Question: Some background I am developing a game in java, I am using Netbeans to build it I currently have 3 java files
- - -
Currently When it runs it shows the user a simple chess board with all the pieces in the right positions etc.
That is all done in Board.java
My Problem is the movement for the pieces is done in Piece.java currently I have the white pawn coded and the mouse events that control it but when i run the program the board appears along with the pieces but none of the pieces move not even the white pawn
and I am stumped to as why, I think maybe I have not linked them probably with the board or something along those lines or maybe there is something u with my mouseevents
Also I am not getting any errors in my code when it run
Here are the java files
App.java
'''
package chessgame;
import java.awt.*;
import java.awt.event.*;
import java.util.*;
import javax.swing.*;
import static javax.swing.WindowConstants.DISPOSE_ON_CLOSE;
public class App {
public static void main(String[] args) {
JFrame frame = new Board();
frame.setDefaultCloseOperation(DISPOSE_ON_CLOSE );
frame.pack();
frame.setResizable(true);
frame.setLocationRelativeTo( null );
frame.setVisible(true);
}
}
'''
Board.java
'''
package chessgame;
import java.awt.*;
import java.awt.event.*;
import java.util.*;
import javax.swing.*;
import static javax.swing.WindowConstants.DISPOSE_ON_CLOSE;
public class Board extends JFrame {
JLayeredPane layeredPane;
JPanel chessBoard;
JLabel chessPiece;
int xAdjustment;
int yAdjustment;
int startX;
int startY;
int initialX;
int initialY;
JPanel panels;
JLabel pieces;
public Board() {
Dimension boardSize = new Dimension(600, 600);
// This is a Layered Pane for this application
layeredPane = new JLayeredPane();
getContentPane().add(layeredPane);
layeredPane.setPreferredSize(boardSize);
//Add a chess board to the Layered Pane
chessBoard = new JPanel();
layeredPane.add(chessBoard, JLayeredPane.DEFAULT_LAYER);
chessBoard.setLayout(new GridLayout(8, 8));
chessBoard.setPreferredSize(boardSize);
chessBoard.setBounds(0, 0, boardSize.width, boardSize.height);
for (int i = 0; i < 64; i++) {
JPanel square = new JPanel(new BorderLayout());
chessBoard.add(square);
int row = (i / 8) % 2;
if (row == 0) {
square.setBackground(i % 2 == 0 ? Color.white : Color.gray);
} else {
square.setBackground(i % 2 == 0 ? Color.gray : Color.white);
}
}
// Setting up the Initial Chess board.
//White Side
for (int i = 8; i < 16; i++) {
pieces = new Piece(new ImageIcon(getClass().getResource("/chessgame/PieceImages/WhitePawn.png")));
panels = (JPanel) chessBoard.getComponent(i);
panels.add(pieces);
}
pieces = new Piece(new ImageIcon(getClass().getResource("/chessgame/PieceImages/WhiteRook.png")));
panels = (JPanel) chessBoard.getComponent(0);
panels.add(pieces);
pieces = new Piece(new ImageIcon(getClass().getResource("/chessgame/PieceImages/WhiteKnight.png")));
panels = (JPanel) chessBoard.getComponent(1);
panels.add(pieces);
pieces = new Piece(new ImageIcon(getClass().getResource("/chessgame/PieceImages/WhiteKnight.png")));
panels = (JPanel) chessBoard.getComponent(6);
panels.add(pieces);
pieces = new Piece(new ImageIcon(getClass().getResource("/chessgame/PieceImages/WhiteBishup.png")));
panels = (JPanel) chessBoard.getComponent(2);
panels.add(pieces);
pieces = new Piece(new ImageIcon(getClass().getResource("/chessgame/PieceImages/WhiteBishup.png")));
panels = (JPanel) chessBoard.getComponent(5);
panels.add(pieces);
pieces = new Piece(new ImageIcon(getClass().getResource("/chessgame/PieceImages/WhiteKing.png")));
panels = (JPanel) chessBoard.getComponent(3);
panels.add(pieces);
pieces = new Piece(new ImageIcon(getClass().getResource("/chessgame/PieceImages/WhiteQueen.png")));
panels = (JPanel) chessBoard.getComponent(4);
panels.add(pieces);
pieces = new Piece(new ImageIcon(getClass().getResource("/chessgame/PieceImages/WhiteRook.png")));
panels = (JPanel) chessBoard.getComponent(7);
panels.add(pieces);
//Black Side
for (int i = 48; i < 56; i++) {
pieces = new Piece(new ImageIcon(getClass().getResource("/chessgame/PieceImages/BlackPawn.png")));
panels = (JPanel) chessBoard.getComponent(i);
panels.add(pieces);
}
pieces = new Piece(new ImageIcon(getClass().getResource("/chessgame/PieceImages/BlackRook.png")));
panels = (JPanel) chessBoard.getComponent(56);
panels.add(pieces);
pieces = new Piece(new ImageIcon(getClass().getResource("/chessgame/PieceImages/BlackKnight.png")));
panels = (JPanel) chessBoard.getComponent(57);
panels.add(pieces);
pieces = new Piece(new ImageIcon(getClass().getResource("/chessgame/PieceImages/BlackKnight.png")));
panels = (JPanel) chessBoard.getComponent(62);
panels.add(pieces);
pieces = new Piece(new ImageIcon(getClass().getResource("/chessgame/PieceImages/BlackBishup.png")));
panels = (JPanel) chessBoard.getComponent(58);
panels.add(pieces);
pieces = new Piece(new ImageIcon(getClass().getResource("/chessgame/PieceImages/BlackBishup.png")));
panels = (JPanel) chessBoard.getComponent(61);
panels.add(pieces);
pieces = new Piece(new ImageIcon(getClass().getResource("/chessgame/PieceImages/BlackKing.png")));
panels = (JPanel) chessBoard.getComponent(59);
panels.add(pieces);
pieces = new Piece(new ImageIcon(getClass().getResource("/chessgame/PieceImages/BlackQueen.png")));
panels = (JPanel) chessBoard.getComponent(60);
panels.add(pieces);
pieces = new Piece(new ImageIcon(getClass().getResource("/chessgame/PieceImages/BlackRook.png")));
panels = (JPanel) chessBoard.getComponent(63);
panels.add(pieces);
}
}
'''
Piece.java
'''
package chessgame;
import java.awt.*;
import java.awt.event.*;
import javax.swing.*;
public class Piece extends JLabel implements MouseListener, MouseMotionListener {
public Piece(ImageIcon icon) { super(icon); }
JLayeredPane layeredPane;
JPanel chessBoard;
JLabel chessPiece;
int xAdjustment;
int yAdjustment;
int startX;
int startY;
int initialX;
int initialY;
JPanel panels;
JLabel pieces;
/*
This method checks if there is a piece present on a particular square.
*/
private Boolean piecePresent(int x, int y) {
Component c = chessBoard.findComponentAt(x, y);
if (c instanceof JPanel) {
return false;
} else {
return true;
}
}
/*
This is a method to check if a piece is a Black piece.
*/
private Boolean checkWhiteOponent(int newX, int newY) {
Boolean oponent;
Component c1 = chessBoard.findComponentAt(newX, newY);
JLabel awaitingPiece = (JLabel) c1;
String tmp1 = awaitingPiece.getIcon().toString();
if (((tmp1.contains("Black")))) {
oponent = true;
} else {
oponent = false;
}
return oponent;
}
/*
This method is called when we press the Mouse. So we need to find out what piece we have
selected. We may also not have selected a piece!
*/
public void mousePressed(MouseEvent e) {
chessPiece = null;
Component c = chessBoard.findComponentAt(e.getX(), e.getY());
if (c instanceof JPanel) {
return;
}
Point parentLocation = c.getParent().getLocation();
xAdjustment = parentLocation.x - e.getX();
yAdjustment = parentLocation.y - e.getY();
chessPiece = (JLabel) c;
initialX = e.getX();
initialY = e.getY();
startX = (e.getX() / 75);
startY = (e.getY() / 75);
chessPiece.setLocation(e.getX() + xAdjustment, e.getY() + yAdjustment);
chessPiece.setSize(chessPiece.getWidth(), chessPiece.getHeight());
layeredPane.add(chessPiece, JLayeredPane.DRAG_LAYER);
}
public void mouseDragged(MouseEvent me) {
if (chessPiece == null) {
return;
}
chessPiece.setLocation(me.getX() + xAdjustment, me.getY() + yAdjustment);
}
/*
This method is used when the Mouse is released...we need to make sure the move was valid before
putting the piece back on the board.
*/
public void mouseReleased(MouseEvent e) {
if (chessPiece == null) {
return;
}
chessPiece.setVisible(false);
Boolean success = false;
Component c = chessBoard.findComponentAt(e.getX(), e.getY());
String tmp = chessPiece.getIcon().toString();
String pieceName = tmp.substring(0, (tmp.length() - 4));
Boolean validMove = false;
if (pieceName.equals("WhitePawn")) {
if (startY == 1) {
if ((startX == (e.getX() / 75)) && ((((e.getY() / 75) - startY) == 1) || ((e.getY() / 75) - startY) == 2)) {
if ((((e.getY() / 75) - startY) == 2)) {
if ((!piecePresent(e.getX(), (e.getY()))) && (!piecePresent(e.getX(), (e.getY() + 75)))) {
validMove = true;
} else {
validMove = false;
}
} else {
if ((!piecePresent(e.getX(), (e.getY())))) {
validMove = true;
} else {
validMove = false;
}
}
} else {
validMove = false;
}
} else {
int newY = e.getY() / 75;
int newX = e.getX() / 75;
if ((startX - 1 >= 0) || (startX + 1 <= 7)) {
if ((piecePresent(e.getX(), (e.getY()))) && ((((newX == (startX + 1) && (startX + 1 <= 7))) || ((newX == (startX - 1)) && (startX - 1 >= 0))))) {
if (checkWhiteOponent(e.getX(), e.getY())) {
validMove = true;
if (startY == 6) {
success = true;
}
} else {
validMove = false;
}
} else {
if (!piecePresent(e.getX(), (e.getY()))) {
if ((startX == (e.getX() / 75)) && ((e.getY() / 75) - startY) == 1) {
if (startY == 6) {
success = true;
}
validMove = true;
} else {
validMove = false;
}
} else {
validMove = false;
}
}
} else {
validMove = false;
}
}
}
if (!validMove) {
int location = 0;
if (startY == 0) {
location = startX;
} else {
location = (startY * 8) + startX;
}
String pieceLocation = pieceName + ".png";
pieces = new JLabel(new ImageIcon(pieceLocation));
panels = (JPanel) chessBoard.getComponent(location);
panels.add(pieces);
} else {
if (success) {
int location = 56 + (e.getX() / 75);
if (c instanceof JLabel) {
Container parent = c.getParent();
parent.remove(0);
pieces = new JLabel(new ImageIcon("WhiteQueen.png"));
parent = (JPanel) chessBoard.getComponent(location);
parent.add(pieces);
} else {
Container parent = (Container) c;
pieces = new JLabel(new ImageIcon("WhiteQueen.png"));
parent = (JPanel) chessBoard.getComponent(location);
parent.add(pieces);
}
} else {
if (c instanceof JLabel) {
Container parent = c.getParent();
parent.remove(0);
parent.add(chessPiece);
} else {
Container parent = (Container) c;
parent.add(chessPiece);
}
chessPiece.setVisible(true);
}
}
}
public void mouseClicked(MouseEvent e) {
}
public void mouseMoved(MouseEvent e) {
}
public void mouseEntered(MouseEvent e) {
}
public void mouseExited(MouseEvent e) {
}
}
'''
Also here is a screenshot of the layout in netbeans

Any help or tips for would welcomed
Here is the Source File in which everything is written in one giant file the pieces can be moved and the white pawn moves right, that is how I know the piece is coded right i just can see to link the events know that they are separate
'''
import java.awt.*;
import java.awt.event.*;
import java.util.*;
import javax.swing.*;
/*
This class can be used as a starting point for creating your Chess game project. The only piece that
has been coded is a white pawn...a lot done, more to do!
*/
public class ChessProject extends JFrame implements MouseListener, MouseMotionListener {
JLayeredPane layeredPane;
JPanel chessBoard;
JLabel chessPiece;
int xAdjustment;
int yAdjustment;
int startX;
int startY;
int initialX;
int initialY;
JPanel panels;
JLabel pieces;
public ChessProject(){
Dimension boardSize = new Dimension(600, 600);
// Use a Layered Pane for this application
layeredPane = new JLayeredPane();
getContentPane().add(layeredPane);
layeredPane.setPreferredSize(boardSize);
layeredPane.addMouseListener(this);
layeredPane.addMouseMotionListener(this);
//Add a chess board to the Layered Pane
chessBoard = new JPanel();
layeredPane.add(chessBoard, JLayeredPane.DEFAULT_LAYER);
chessBoard.setLayout( new GridLayout(8, 8) );
chessBoard.setPreferredSize( boardSize );
chessBoard.setBounds(0, 0, boardSize.width, boardSize.height);
for (int i = 0; i < 64; i++) {
JPanel square = new JPanel( new BorderLayout() );
chessBoard.add( square );
int row = (i / 8) % 2;
if (row == 0)
square.setBackground( i % 2 == 0 ? Color.white : Color.gray );
else
square.setBackground( i % 2 == 0 ? Color.gray : Color.white );
}
// Setting up the Initial Chess board.
for(int i=8;i < 16; i++){
pieces = new JLabel( new ImageIcon("WhitePawn.png") );
panels = (JPanel)chessBoard.getComponent(i);
panels.add(pieces);
}
pieces = new JLabel( new ImageIcon("WhiteRook.png") );
panels = (JPanel)chessBoard.getComponent(0);
panels.add(pieces);
pieces = new JLabel( new ImageIcon("WhiteKnight.png") );
panels = (JPanel)chessBoard.getComponent(1);
panels.add(pieces);
pieces = new JLabel( new ImageIcon("WhiteKnight.png") );
panels = (JPanel)chessBoard.getComponent(6);
panels.add(pieces);
pieces = new JLabel( new ImageIcon("WhiteBishup.png") );
panels = (JPanel)chessBoard.getComponent(2);
panels.add(pieces);
pieces = new JLabel( new ImageIcon("WhiteBishup.png") );
panels = (JPanel)chessBoard.getComponent(5);
panels.add(pieces);
pieces = new JLabel( new ImageIcon("WhiteKing.png") );
panels = (JPanel)chessBoard.getComponent(3);
panels.add(pieces);
pieces = new JLabel( new ImageIcon("WhiteQueen.png") );
panels = (JPanel)chessBoard.getComponent(4);
panels.add(pieces);
pieces = new JLabel( new ImageIcon("WhiteRook.png") );
panels = (JPanel)chessBoard.getComponent(7);
panels.add(pieces);
for(int i=48;i < 56; i++){
pieces = new JLabel( new ImageIcon("BlackPawn.png") );
panels = (JPanel)chessBoard.getComponent(i);
panels.add(pieces);
}
pieces = new JLabel( new ImageIcon("BlackRook.png") );
panels = (JPanel)chessBoard.getComponent(56);
panels.add(pieces);
pieces = new JLabel( new ImageIcon("BlackKnight.png") );
panels = (JPanel)chessBoard.getComponent(57);
panels.add(pieces);
pieces = new JLabel( new ImageIcon("BlackKnight.png") );
panels = (JPanel)chessBoard.getComponent(62);
panels.add(pieces);
pieces = new JLabel( new ImageIcon("BlackBishup.png") );
panels = (JPanel)chessBoard.getComponent(58);
panels.add(pieces);
pieces = new JLabel( new ImageIcon("BlackBishup.png") );
panels = (JPanel)chessBoard.getComponent(61);
panels.add(pieces);
pieces = new JLabel( new ImageIcon("BlackKing.png") );
panels = (JPanel)chessBoard.getComponent(59);
panels.add(pieces);
pieces = new JLabel( new ImageIcon("BlackQueen.png") );
panels = (JPanel)chessBoard.getComponent(60);
panels.add(pieces);
pieces = new JLabel( new ImageIcon("BlackRook.png") );
panels = (JPanel)chessBoard.getComponent(63);
panels.add(pieces);
}
/*
This method checks if there is a piece present on a particular square.
*/
private Boolean piecePresent(int x, int y){
Component c = chessBoard.findComponentAt(x, y);
if(c instanceof JPanel){
return false;
}
else{
return true;
}
}
/*
This is a method to check if a piece is a Black piece.
*/
private Boolean checkWhiteOponent(int newX, int newY){
Boolean oponent;
Component c1 = chessBoard.findComponentAt(newX, newY);
JLabel awaitingPiece = (JLabel)c1;
String tmp1 = awaitingPiece.getIcon().toString();
if(((tmp1.contains("Black")))){
oponent = true;
}
else{
oponent = false;
}
return oponent;
}
/*
This method is called when we press the Mouse. So we need to find out what piece we have
selected. We may also not have selected a piece!
*/
public void mousePressed(MouseEvent e){
chessPiece = null;
Component c = chessBoard.findComponentAt(e.getX(), e.getY());
if (c instanceof JPanel)
return;
Point parentLocation = c.getParent().getLocation();
xAdjustment = parentLocation.x - e.getX();
yAdjustment = parentLocation.y - e.getY();
chessPiece = (JLabel)c;
initialX = e.getX();
initialY = e.getY();
startX = (e.getX()/75);
startY = (e.getY()/75);
chessPiece.setLocation(e.getX() + xAdjustment, e.getY() + yAdjustment);
chessPiece.setSize(chessPiece.getWidth(), chessPiece.getHeight());
layeredPane.add(chessPiece, JLayeredPane.DRAG_LAYER);
}
public void mouseDragged(MouseEvent me) {
if (chessPiece == null) return;
chessPiece.setLocation(me.getX() + xAdjustment, me.getY() + yAdjustment);
}
/*
This method is used when the Mouse is released...we need to make sure the move was valid before
putting the piece back on the board.
*/
public void mouseReleased(MouseEvent e) {
if(chessPiece == null) return;
chessPiece.setVisible(false);
Boolean success =false;
Component c = chessBoard.findComponentAt(e.getX(), e.getY());
String tmp = chessPiece.getIcon().toString();
String pieceName = tmp.substring(0, (tmp.length()-4));
Boolean validMove = false;
/*
The only piece that has been enabled to move is a White Pawn...but we should really have this is a separate
method somewhere...how would this work.
So a Pawn is able to move two squares forward one its first go but only one square after that.
The Pawn is the only piece that cannot move backwards in chess...so be careful when committing
a pawn forward. A Pawn is able to take any of the opponent's pieces but they have to be one
square forward and one square over, i.e. in a diagonal direction from the Pawns original position.
If a Pawn makes it to the top of the other side, the Pawn can turn into any other piece, for
demonstration purposes the Pawn here turns into a Queen.
*/
if(pieceName.equals("WhitePawn")){
if(startY == 1)
{
if((startX == (e.getX()/75))&&((((e.getY()/75)-startY)==1)||((e.getY()/75)-startY)==2))
{
if((((e.getY()/75)-startY)==2)){
if((!piecePresent(e.getX(), (e.getY())))&&(!piecePresent(e.getX(), (e.getY()+75)))){
validMove = true;
}
else{
validMove = false;
}
}
else{
if((!piecePresent(e.getX(), (e.getY()))))
{
validMove = true;
}
else{
validMove = false;
}
}
}
else{
validMove = false;
}
}
else{
int newY = e.getY()/75;
int newX = e.getX()/75;
if((startX-1 >=0)||(startX +1 <=7))
{
if((piecePresent(e.getX(), (e.getY())))&&((((newX == (startX+1)&&(startX+1<=7)))||((newX == (startX-1))&&(startX-1 >=0)))))
{
if(checkWhiteOponent(e.getX(), e.getY())){
validMove = true;
if(startY == 6){
success = true;
}
}
else{
validMove = false;
}
}
else{
if(!piecePresent(e.getX(), (e.getY()))){
if((startX == (e.getX()/75))&&((e.getY()/75)-startY)==1){
if(startY == 6){
success = true;
}
validMove = true;
}
else{
validMove = false;
}
}
else{
validMove = false;
}
}
}
else{
validMove = false;
}
}
}
if(!validMove){
int location=0;
if(startY ==0){
location = startX;
}
else{
location = (startY*8)+startX;
}
String pieceLocation = pieceName+".png";
pieces = new JLabel( new ImageIcon(pieceLocation) );
panels = (JPanel)chessBoard.getComponent(location);
panels.add(pieces);
}
else{
if(success){
int location = 56 + (e.getX()/75);
if (c instanceof JLabel){
Container parent = c.getParent();
parent.remove(0);
pieces = new JLabel( new ImageIcon("WhiteQueen.png") );
parent = (JPanel)chessBoard.getComponent(location);
parent.add(pieces);
}
else{
Container parent = (Container)c;
pieces = new JLabel( new ImageIcon("WhiteQueen.png") );
parent = (JPanel)chessBoard.getComponent(location);
parent.add(pieces);
}
}
else{
if (c instanceof JLabel){
Container parent = c.getParent();
parent.remove(0);
parent.add( chessPiece );
}
else {
Container parent = (Container)c;
parent.add( chessPiece );
}
chessPiece.setVisible(true);
}
}
}
public void mouseClicked(MouseEvent e) {
}
public void mouseMoved(MouseEvent e) {
}
public void mouseEntered(MouseEvent e){
}
public void mouseExited(MouseEvent e) {
}
/*
Main method that gets the ball moving.
*/
public static void main(String[] args) {
JFrame frame = new ChessProject();
frame.setDefaultCloseOperation(DISPOSE_ON_CLOSE );
frame.pack();
frame.setResizable(true);
frame.setLocationRelativeTo( null );
frame.setVisible(true);
}
}
'''
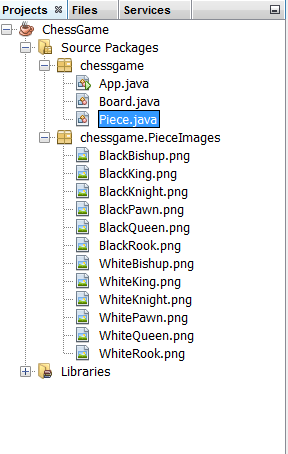
Answer: You never create an instance of 'Piece', not even once, so it has no means by which it could ever respond to any events, it's not even on the screen...
I "think" you want to do something more like...
'''
pieces = new Piece(new ImageIcon(getClass().getResource("/chessgame/PieceImages/WhiteRook.png")));
'''
...Note, you'll need to update 'Piece' to support been constructed with a 'ImageIcon'
There's also a bunch of issues with 'Piece'. You have a bunch instance fields...
'''
JLayeredPane layeredPane;
JPanel chessBoard;
JLabel chessPiece;
//...
JPanel panels;
JLabel pieces;
'''
Which aren't linked to anything (they are 'null') which is going to cause you no end of issues.
Instead of focusing all the management within the UI, consider trying to use more of a <URL> which would notify the UI that some state has changed...
Update the constructor of 'Piece' so it can take a reference to an 'Icon' and pass it onto it's parent, this way, you can continue using the code you already have...
'''
public Piece(Icon icon) {
super(icon);
}
'''
Next, when you create a 'Piece', you need to install a 'MouseListener' to it. In this case, I'd be tempted to make the board responsible for the management of the pieces, it knows the layout and where all the pieces are...
'''
pieces = new Piece(new ImageIcon(getClass().getResource("/chessgame/PieceImages/WhiteRook.png")));
pieces.addMouseListener(this);
'''